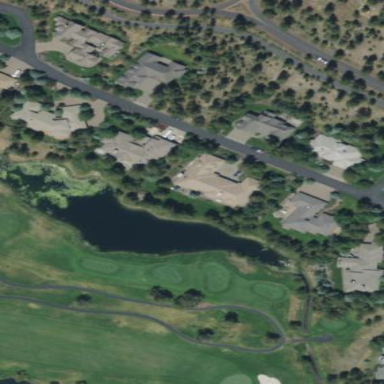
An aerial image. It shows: Water hazard on golf course.